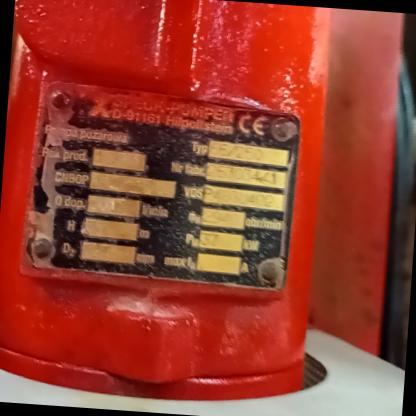
Klasa: tabliczka-znamionowa